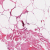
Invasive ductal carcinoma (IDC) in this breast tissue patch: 0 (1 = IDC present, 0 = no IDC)